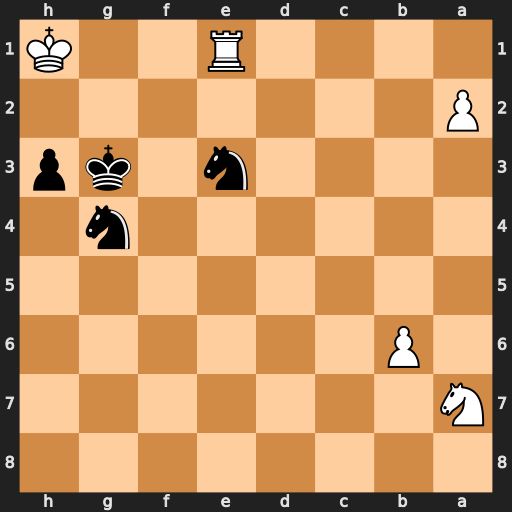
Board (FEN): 8/N7/1P6/8/6n1/4n1kp/P7/4R2K
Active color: b
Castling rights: -
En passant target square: -
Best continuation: Nf2+ Kg1 h2#